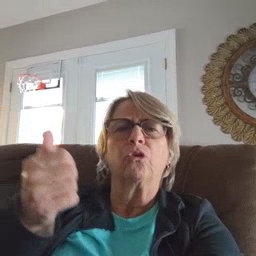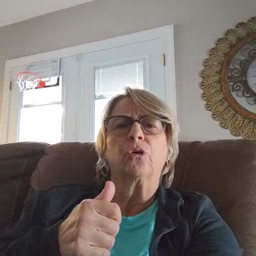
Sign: another